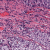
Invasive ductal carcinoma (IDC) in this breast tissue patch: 1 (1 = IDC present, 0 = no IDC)